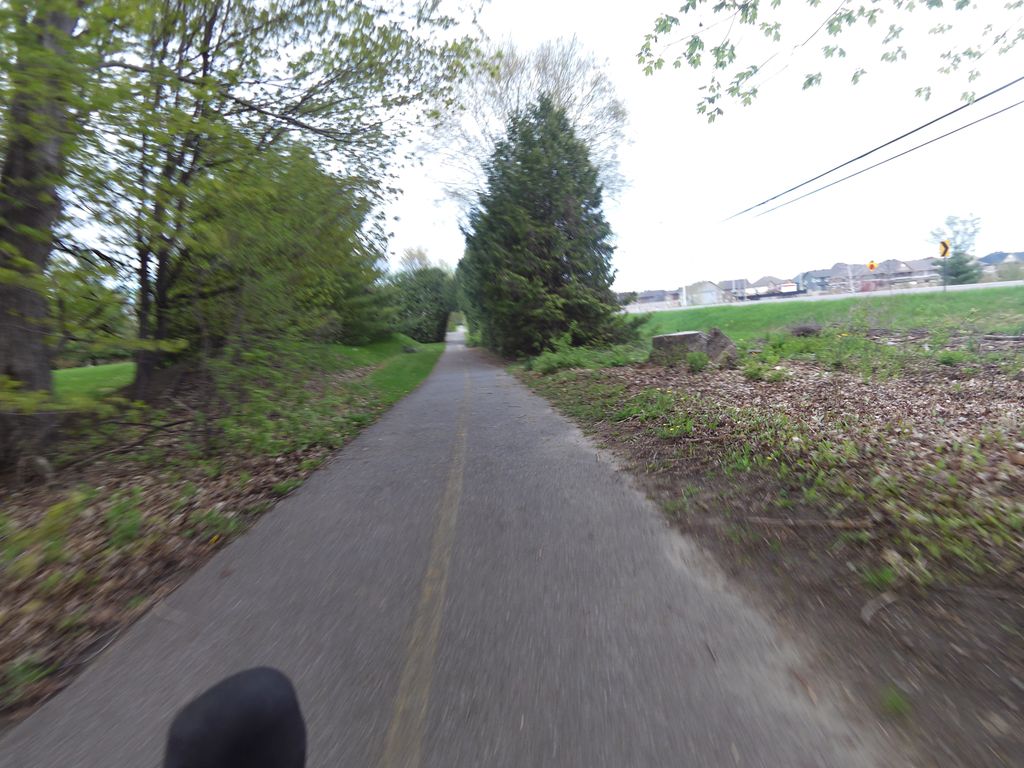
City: ottawa-gatineau